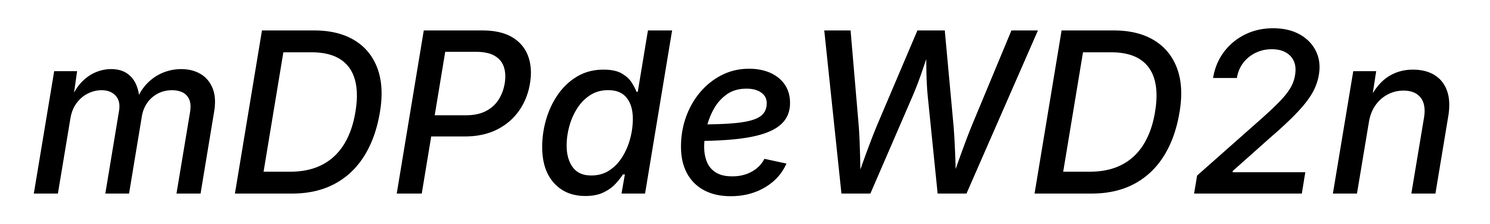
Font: Inter-Italic_Medium_Italic